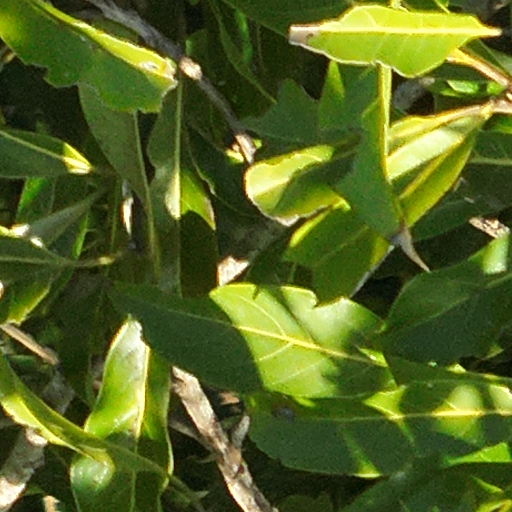
Species: Nectandra lineata
GBIF accepted scientific name: Nectandra lineata
Crown area (m\u00b2): 225.089